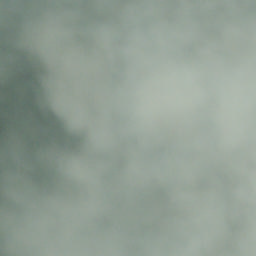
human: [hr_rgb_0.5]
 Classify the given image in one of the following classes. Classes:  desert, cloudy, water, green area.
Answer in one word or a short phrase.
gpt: cloudy